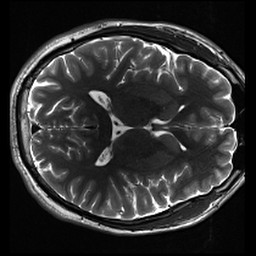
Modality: inplaneT2
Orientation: axial